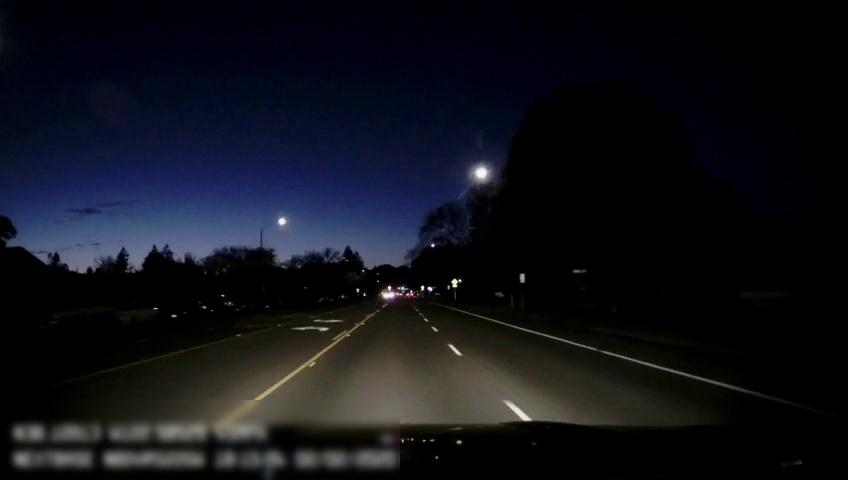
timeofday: Night
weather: Other
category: Drivable Space
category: Drivable Space
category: Lanes | Alternate Lane
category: Lanes | Current Lane
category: Lanes | Current Lane
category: Lanes | Opposite Lane
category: Lanes | Opposite Lane